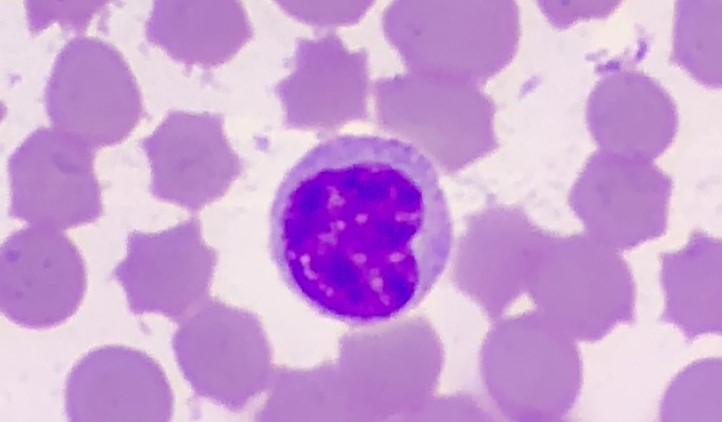
White blood cell type: Lymphocyte